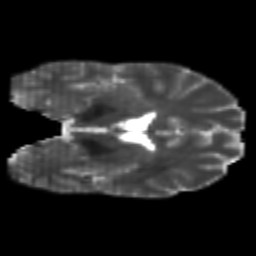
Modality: T2w
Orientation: coronal
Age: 24
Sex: male
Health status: healthy
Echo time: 0.074 s